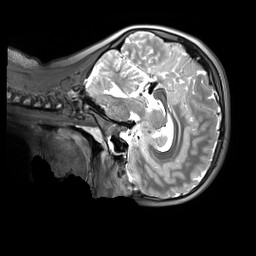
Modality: T2w
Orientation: sagittal
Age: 11
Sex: male
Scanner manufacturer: siemens
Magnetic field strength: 3 T
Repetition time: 3.2 s
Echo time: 0.408 s